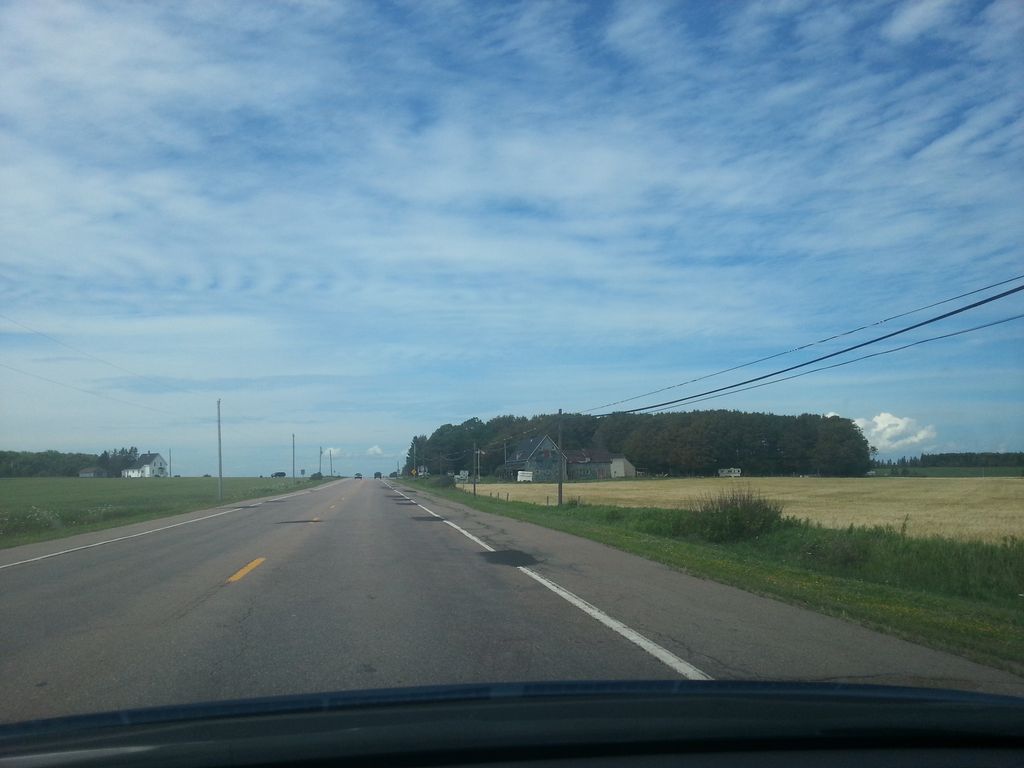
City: charlottetown